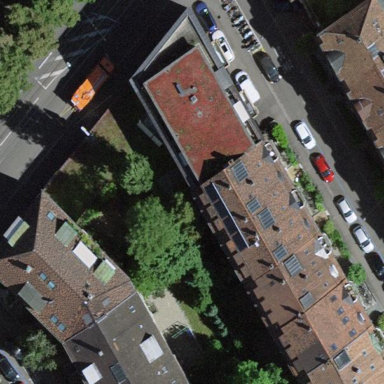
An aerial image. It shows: View of roof of building.